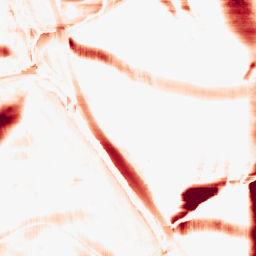
Category: morphological
Decomposition family: morphological_rect
Decomposition parameters: operation: opening
width: 50
height: 20
Upsampling method: bspline
Upsampling parameters: scale: 2
Upsampling scale: 2